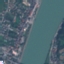
Land use / land cover: River